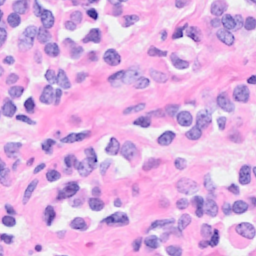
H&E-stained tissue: Breast